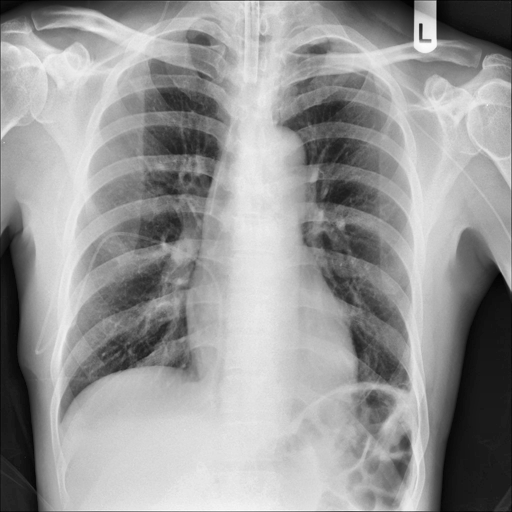
Finding: NORMAL